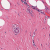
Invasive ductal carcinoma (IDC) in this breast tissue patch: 0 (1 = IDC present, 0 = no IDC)